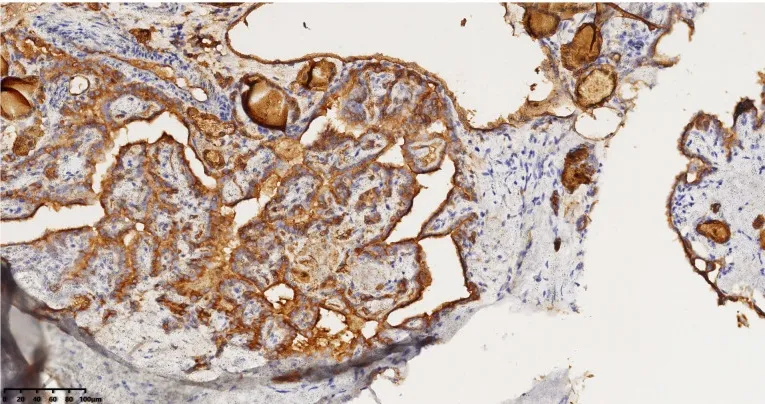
Right neck mass with positive TG staining, immunohistochemical envision (*200).
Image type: pathology (immunostaining)